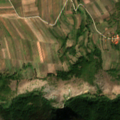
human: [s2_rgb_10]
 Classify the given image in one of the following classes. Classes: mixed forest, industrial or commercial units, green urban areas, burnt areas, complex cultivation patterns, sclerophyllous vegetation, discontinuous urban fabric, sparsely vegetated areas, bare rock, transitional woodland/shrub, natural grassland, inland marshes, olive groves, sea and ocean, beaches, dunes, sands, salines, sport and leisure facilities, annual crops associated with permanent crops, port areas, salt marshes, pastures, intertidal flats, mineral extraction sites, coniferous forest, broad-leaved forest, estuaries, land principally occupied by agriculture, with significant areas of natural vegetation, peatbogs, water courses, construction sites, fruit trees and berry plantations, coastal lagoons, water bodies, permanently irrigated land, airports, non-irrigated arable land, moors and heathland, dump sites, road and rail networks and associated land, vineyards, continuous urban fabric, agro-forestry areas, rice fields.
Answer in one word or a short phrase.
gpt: non-irrigated arable land, land principally occupied by agriculture, with significant areas of natural vegetation, broad-leaved forest, natural grassland